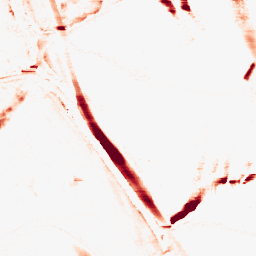
Category: morphological
Decomposition family: morphological_rect
Decomposition parameters: operation: opening
width: 20
height: 3
Upsampling method: cubic_catmull_rom
Upsampling parameters: scale: 4
Upsampling scale: 4